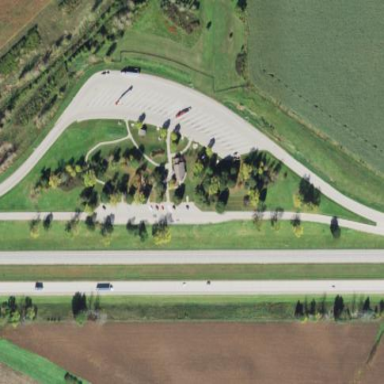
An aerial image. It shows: Rest area along the road.